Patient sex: M
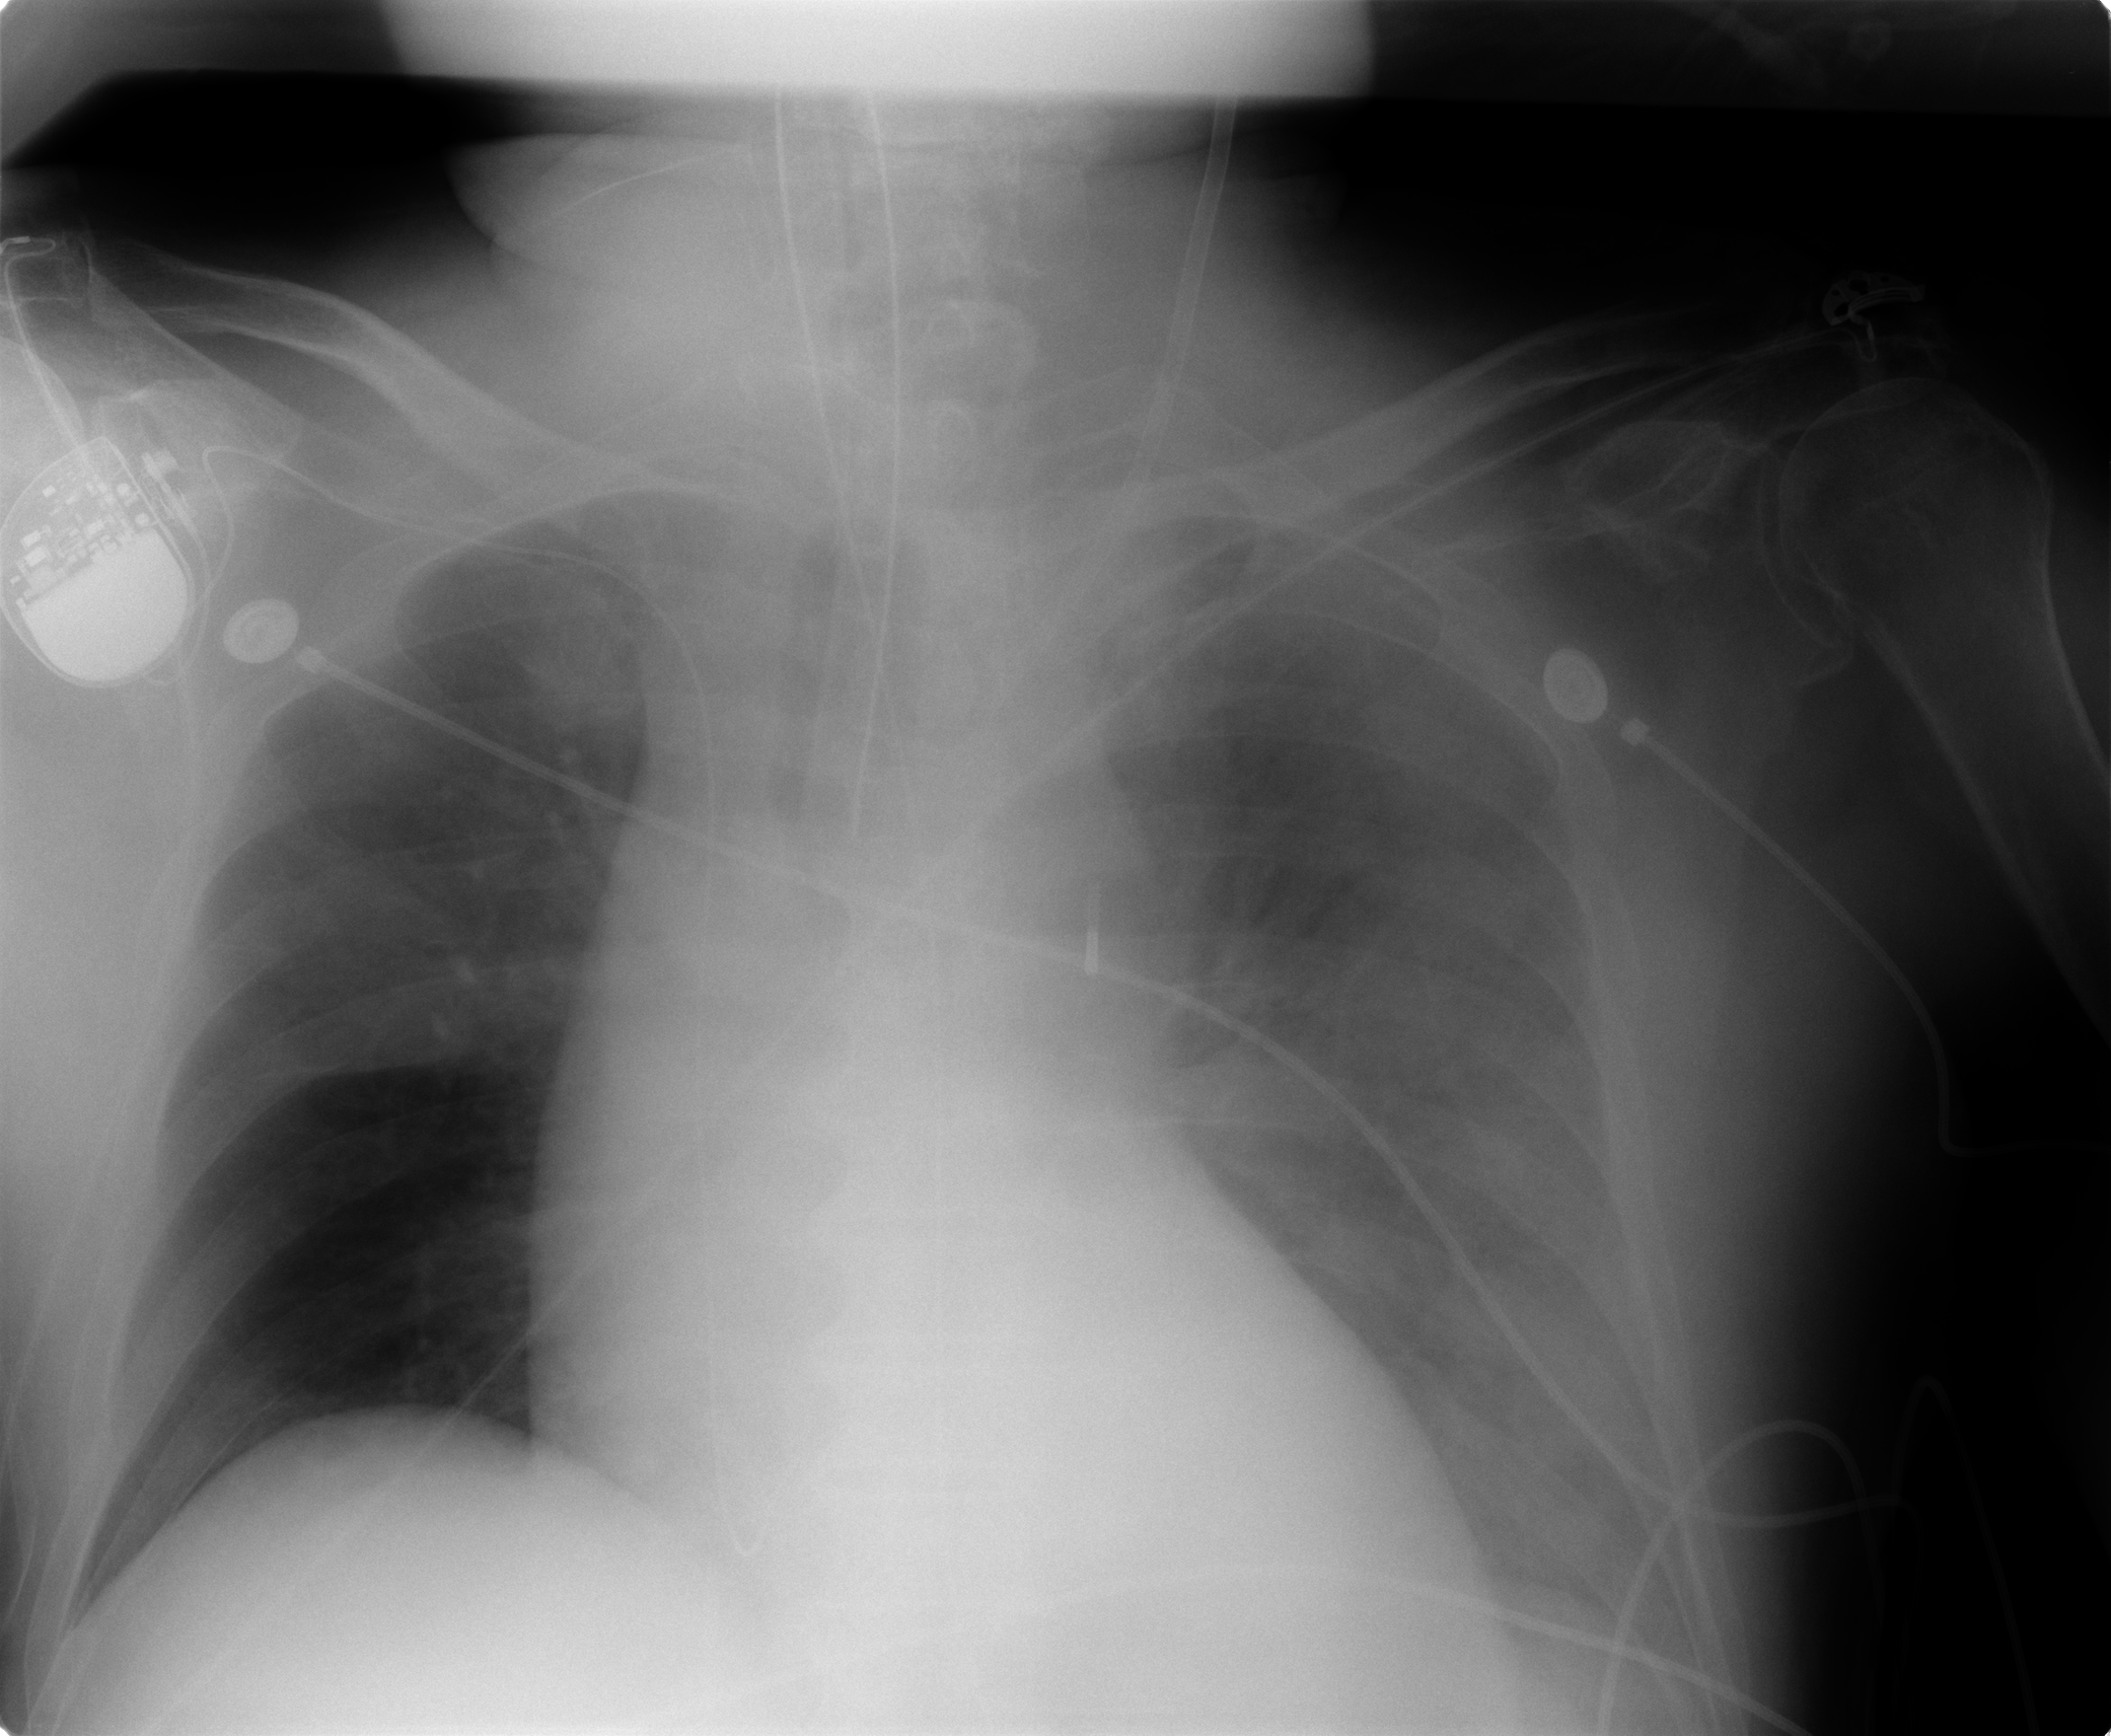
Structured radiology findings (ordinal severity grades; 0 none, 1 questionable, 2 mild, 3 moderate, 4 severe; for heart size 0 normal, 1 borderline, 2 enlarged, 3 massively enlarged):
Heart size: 0
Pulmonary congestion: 3
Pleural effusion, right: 0
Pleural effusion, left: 2
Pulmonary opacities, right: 0
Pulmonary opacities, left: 0
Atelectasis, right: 0
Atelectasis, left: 2